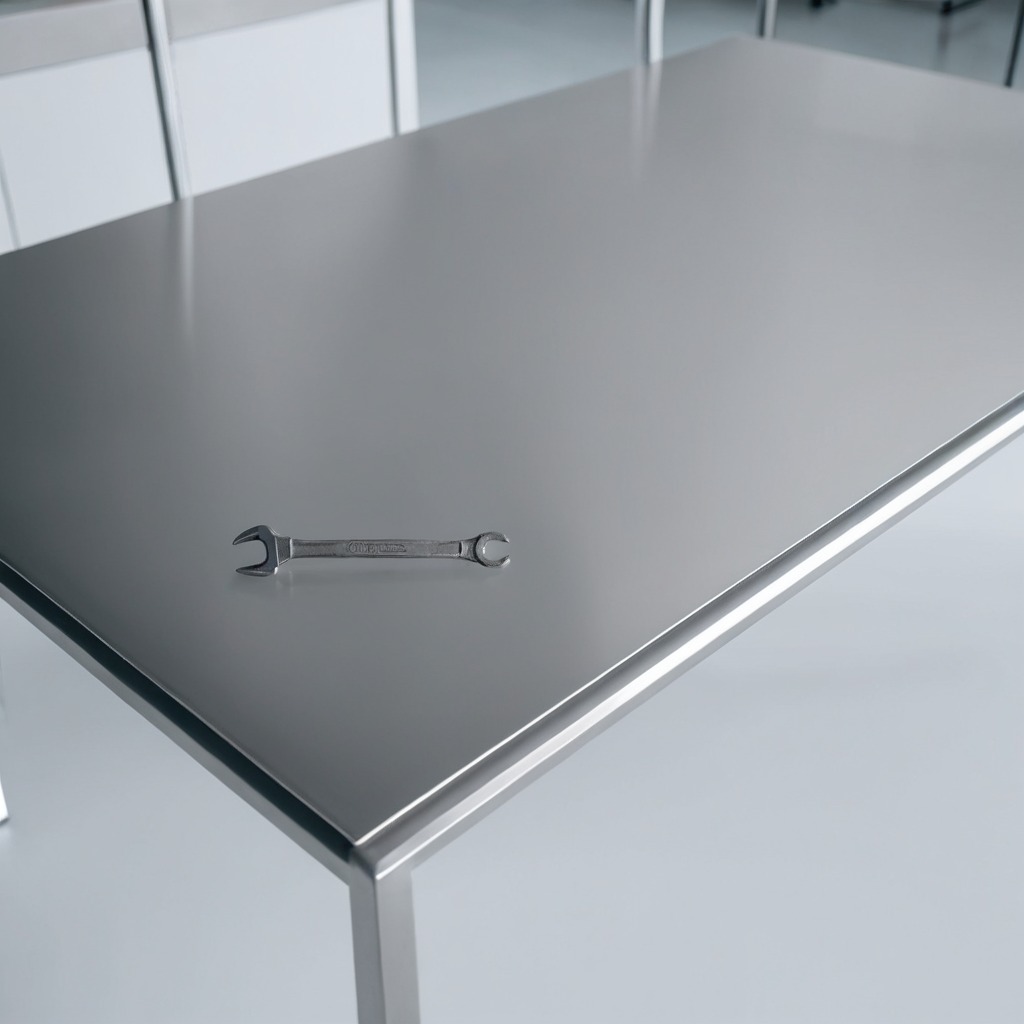
A wrench is lying on a stainless steel table in a high-end prototyping lab.